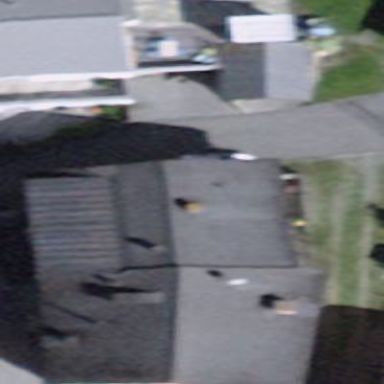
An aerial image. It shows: Building with gabled roof oriented across its structure.